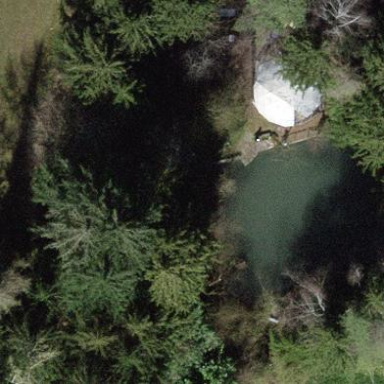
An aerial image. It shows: Pond surrounded by natural water.